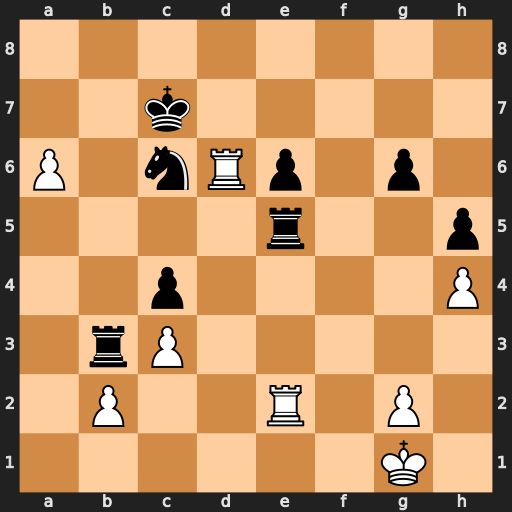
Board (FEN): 8/2k5/P1nRp1p1/4r2p/2p4P/1rP5/1P2R1P1/6K1
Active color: w
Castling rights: -
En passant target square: -
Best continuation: Rxc6+ Kxc6 Rxe5